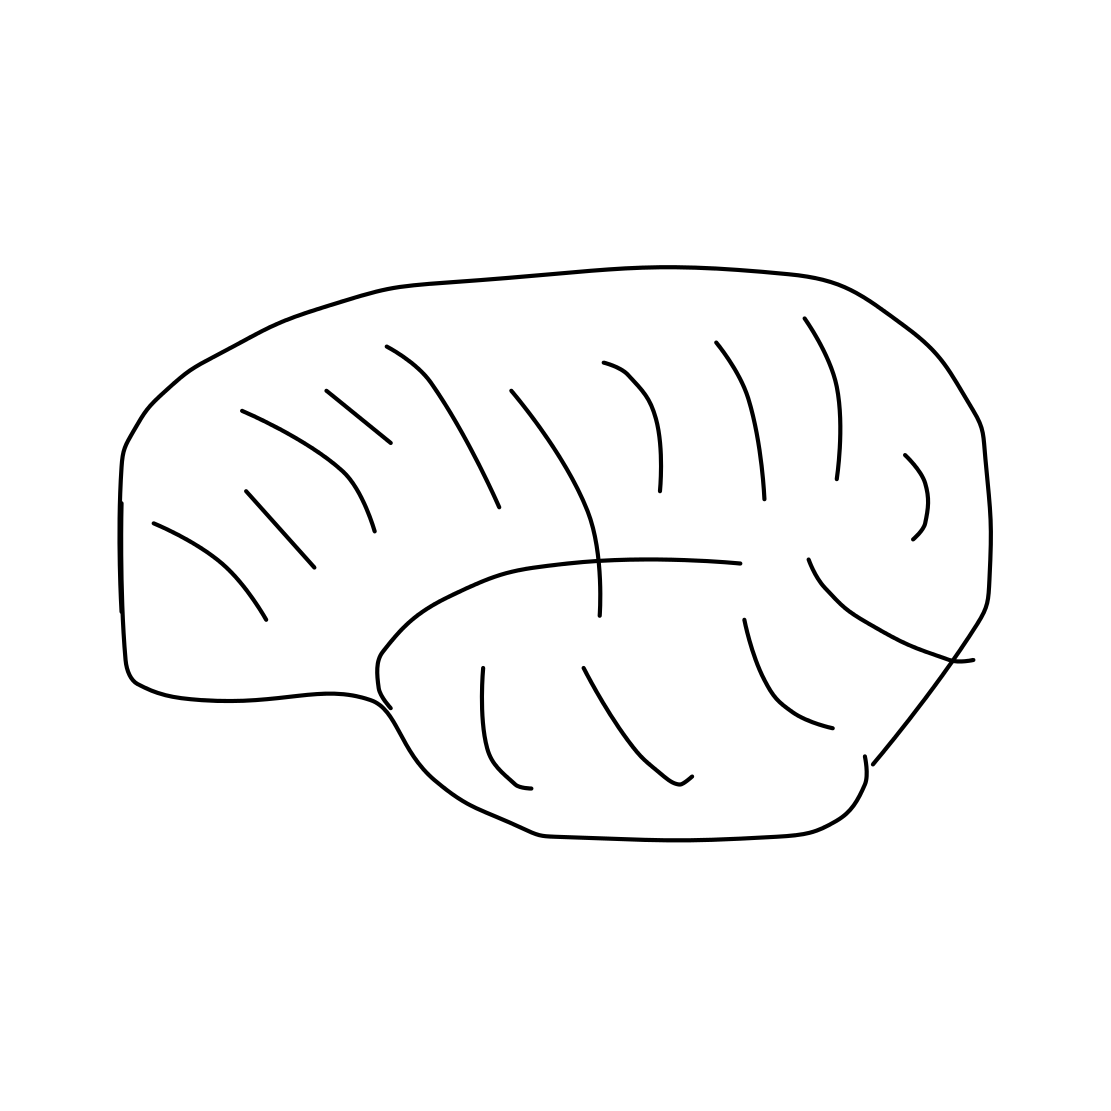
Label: brain